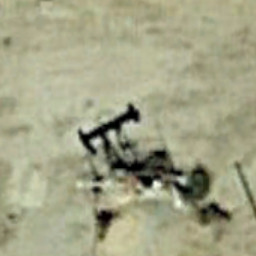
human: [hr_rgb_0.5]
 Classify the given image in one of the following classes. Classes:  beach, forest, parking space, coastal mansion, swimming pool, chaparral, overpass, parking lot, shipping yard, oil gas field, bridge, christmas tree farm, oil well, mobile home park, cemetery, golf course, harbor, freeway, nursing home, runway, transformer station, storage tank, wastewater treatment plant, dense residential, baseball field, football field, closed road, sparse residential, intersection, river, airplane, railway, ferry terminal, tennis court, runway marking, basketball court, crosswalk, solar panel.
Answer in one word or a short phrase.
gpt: oil well